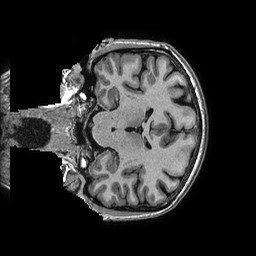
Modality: T1w
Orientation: coronal
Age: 44
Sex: female
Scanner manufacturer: ge
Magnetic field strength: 3 T
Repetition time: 0.006952 s
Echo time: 0.00292 s